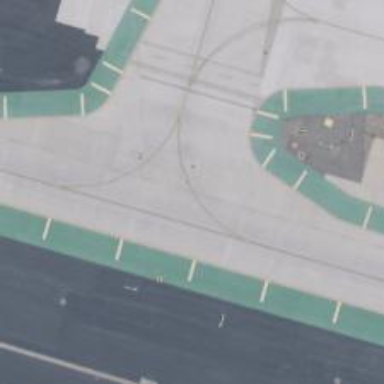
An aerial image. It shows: Image of taxiway at airport.